Interaction volume radius: 5 \u00c5
Interaction volume height: 10 \u00c5
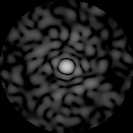
Disorder parameter: 0.8818